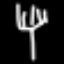
Label: fork